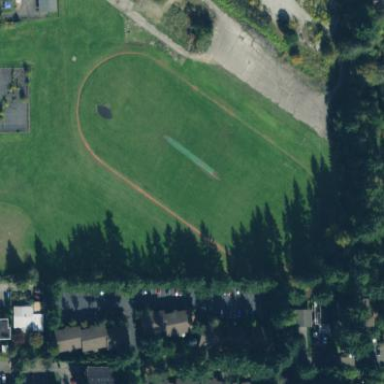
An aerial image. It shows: Recreation ground.